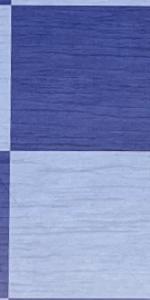
Label: Empty